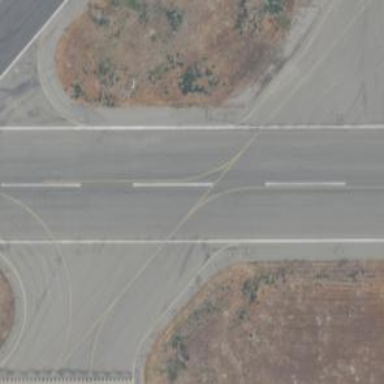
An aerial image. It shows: Runway at airport.